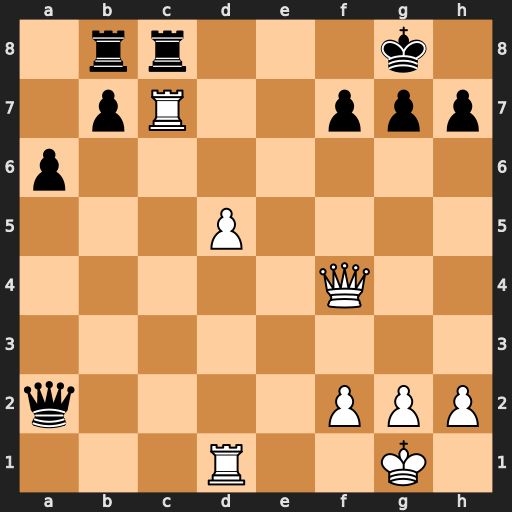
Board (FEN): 1rr3k1/1pR2ppp/p7/3P4/5Q2/8/q4PPP/3R2K1
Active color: w
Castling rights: -
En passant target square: -
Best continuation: Qxf7+ Kh8 Qxg7#